Question: Everytime I start the applescript (with a shell-command), it should .
'''
mount volume "smb://dfdfdf.ch/e_18_data11$"
delay 4
set sourcefolder to quoted form of POSIX path of ("/Volumes/e_18_data11$/folder1/folder2")
set localfolder to quoted form of POSIX path of ("/Users/dfdfdf/Dropbox/test")
try
do shell script "/usr/bin/rsync -arvuE --delete " & sourcefolder & " " & localfolder
end try
'''
this gives me a (first error described below):
'''
--> error "rsync: read errors mapping "/Volumes/e_18_data11$/folder1/folder2/test.pdf": Operation timed out (60)
'''
so, basically, it , then it (like below) and then it , too. Why? What should I improve?
Thank you.
The source folder size: ~ 1GB

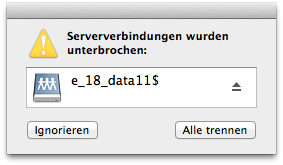
Answer: Upgrading to (instead of OS X Standard Version 2.6) solved the problem.